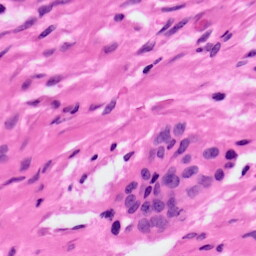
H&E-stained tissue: Ovarian